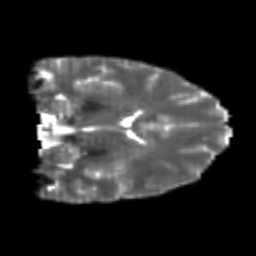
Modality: T2w
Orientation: coronal
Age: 22
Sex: female
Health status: healthy
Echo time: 0.074 s